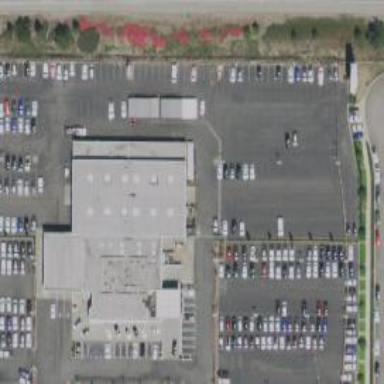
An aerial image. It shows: Building that houses car shop.